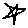
Label: star